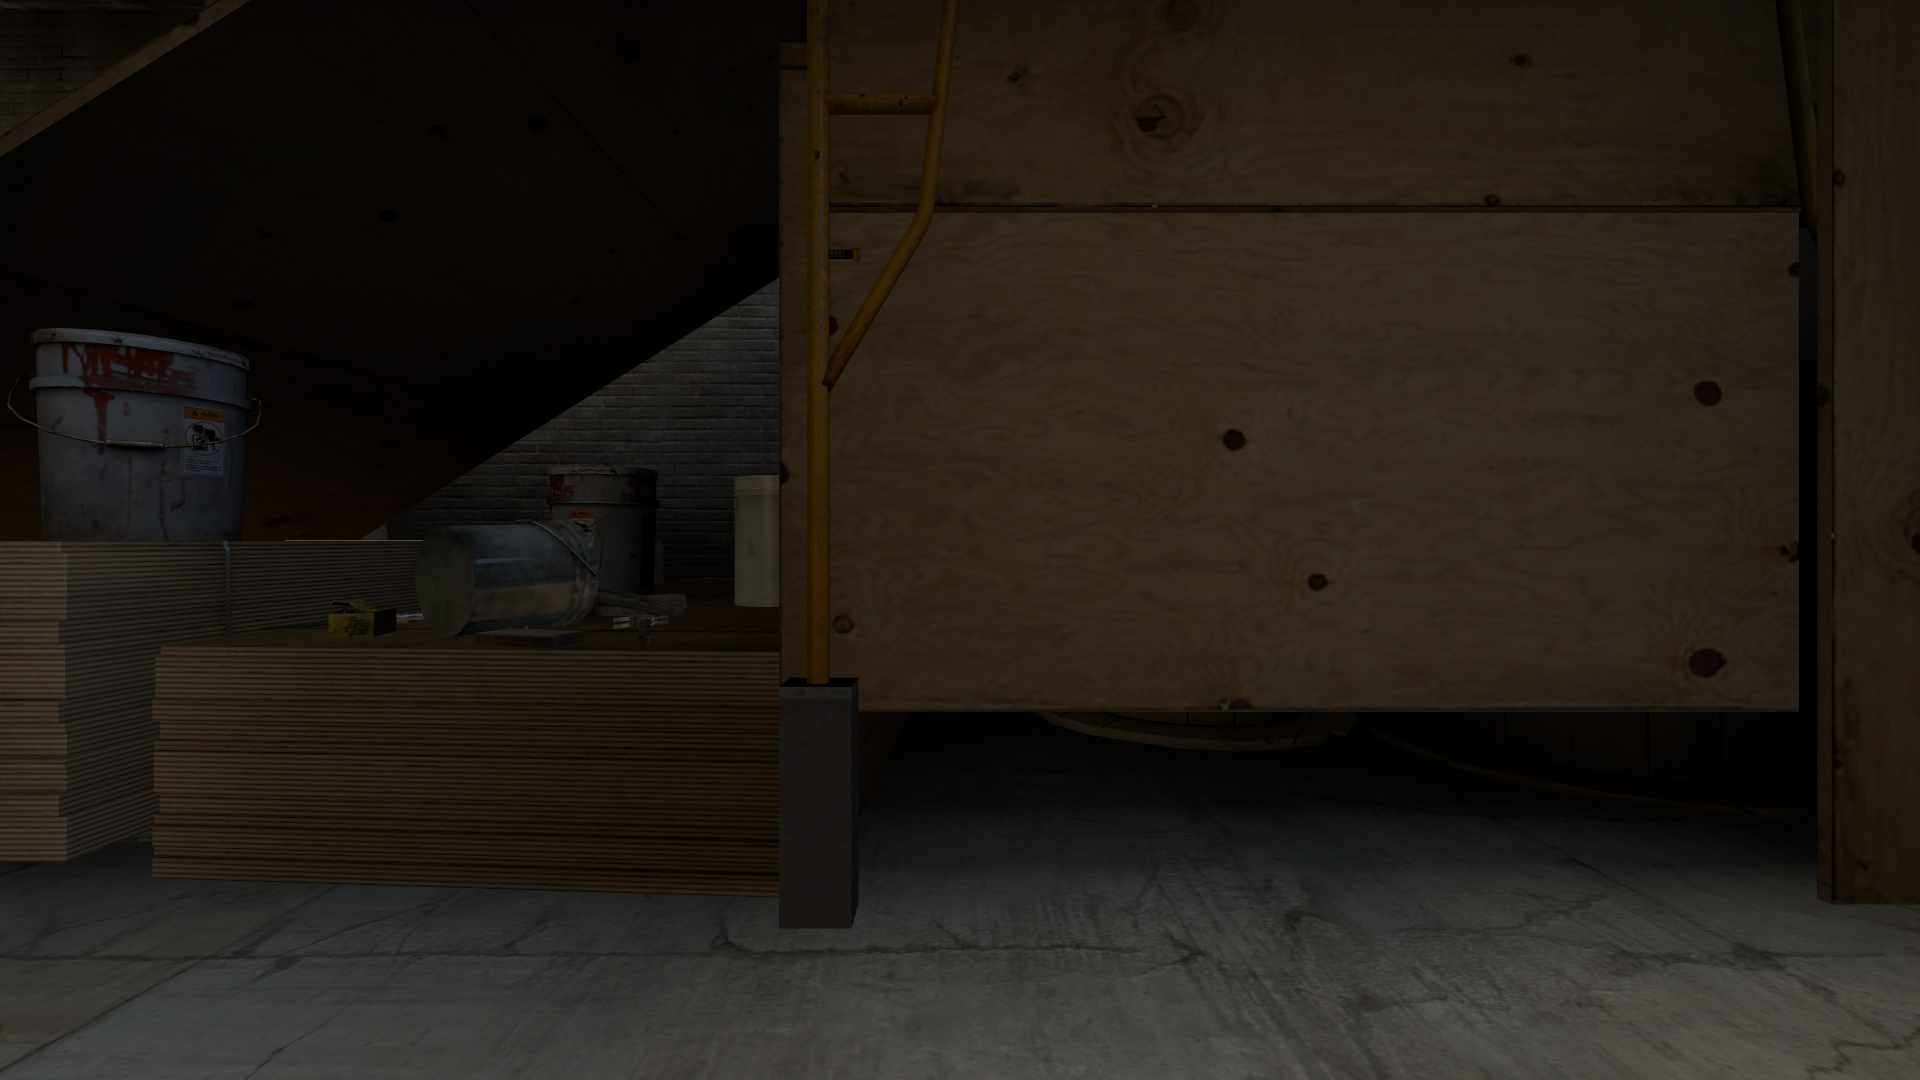
Map: de_train